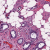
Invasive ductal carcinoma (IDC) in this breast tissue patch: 1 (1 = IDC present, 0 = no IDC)